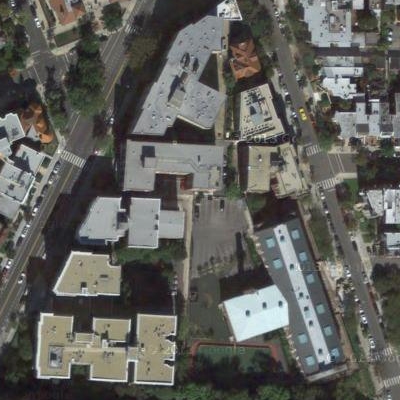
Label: Industry